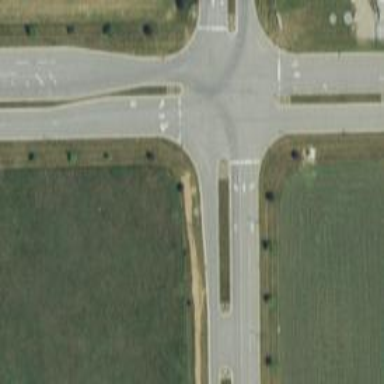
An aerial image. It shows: Road with stop sign.